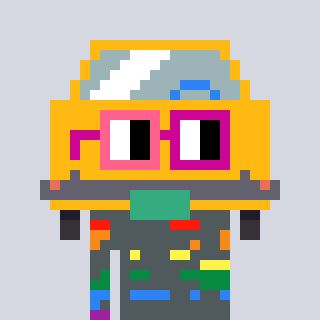
a pixel art character with square pink and red glasses, a taxi-shaped head and a magenta-colored body on a cool background